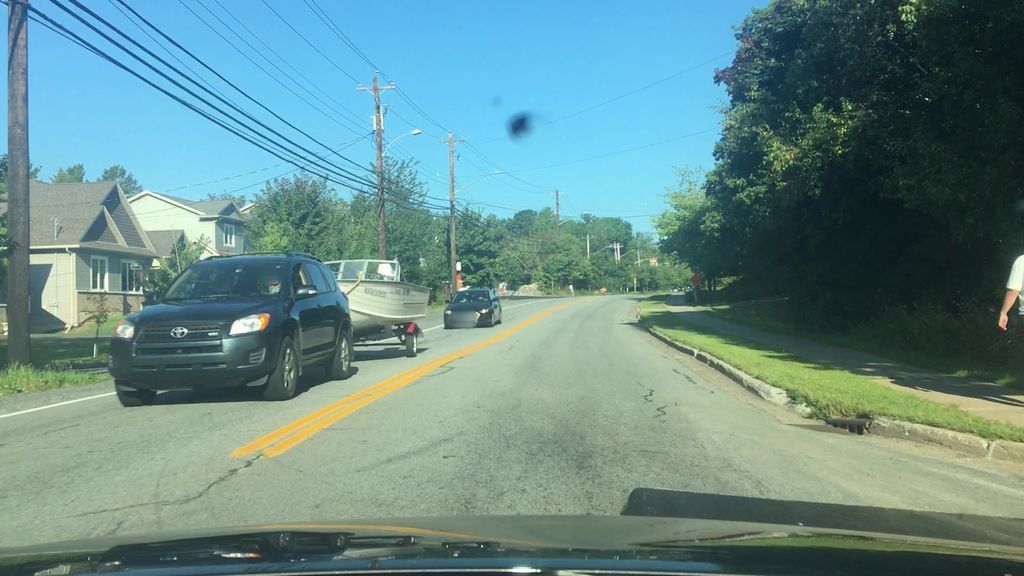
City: halifax